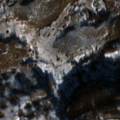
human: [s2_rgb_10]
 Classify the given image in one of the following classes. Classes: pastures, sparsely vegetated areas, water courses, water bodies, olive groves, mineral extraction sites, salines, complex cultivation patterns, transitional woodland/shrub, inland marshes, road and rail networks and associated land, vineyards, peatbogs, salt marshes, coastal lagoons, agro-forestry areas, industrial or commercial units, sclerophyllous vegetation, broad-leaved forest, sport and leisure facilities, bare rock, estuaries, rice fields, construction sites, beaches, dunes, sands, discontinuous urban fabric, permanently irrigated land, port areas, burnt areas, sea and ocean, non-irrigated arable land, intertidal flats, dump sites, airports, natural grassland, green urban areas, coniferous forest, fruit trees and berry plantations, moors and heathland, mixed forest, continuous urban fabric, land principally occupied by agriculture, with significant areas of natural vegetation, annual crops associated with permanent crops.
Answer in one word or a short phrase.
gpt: broad-leaved forest, natural grassland, transitional woodland/shrub